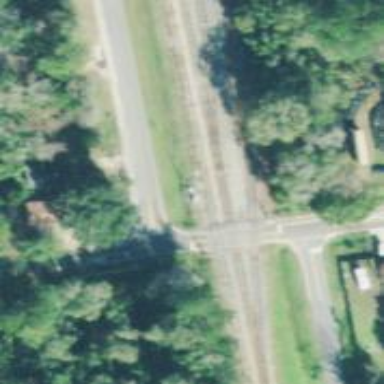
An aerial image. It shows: Level crossing on the railway with lights.